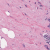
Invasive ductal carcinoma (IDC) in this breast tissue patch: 1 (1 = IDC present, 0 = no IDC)